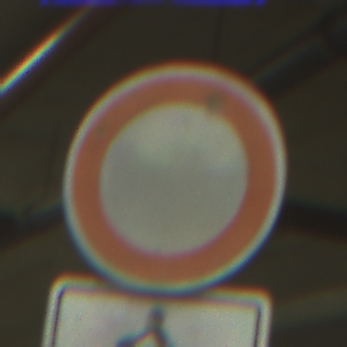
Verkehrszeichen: VerbotFahrzeugeAllerArt
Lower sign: EinspurigeFahrzeugeFrei3
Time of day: NotSpecified
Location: Indoor (Special)
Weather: NotSpecified
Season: NotSpecified
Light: Artificial